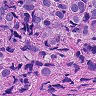
Metastatic tissue present: yes